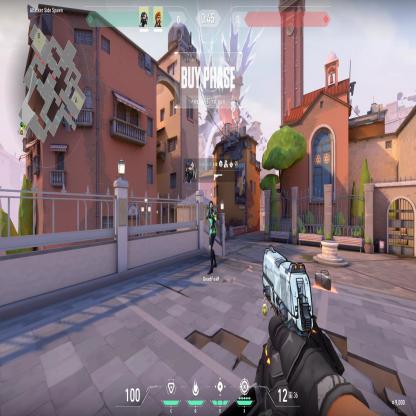
Label: dropped spike ; teammate